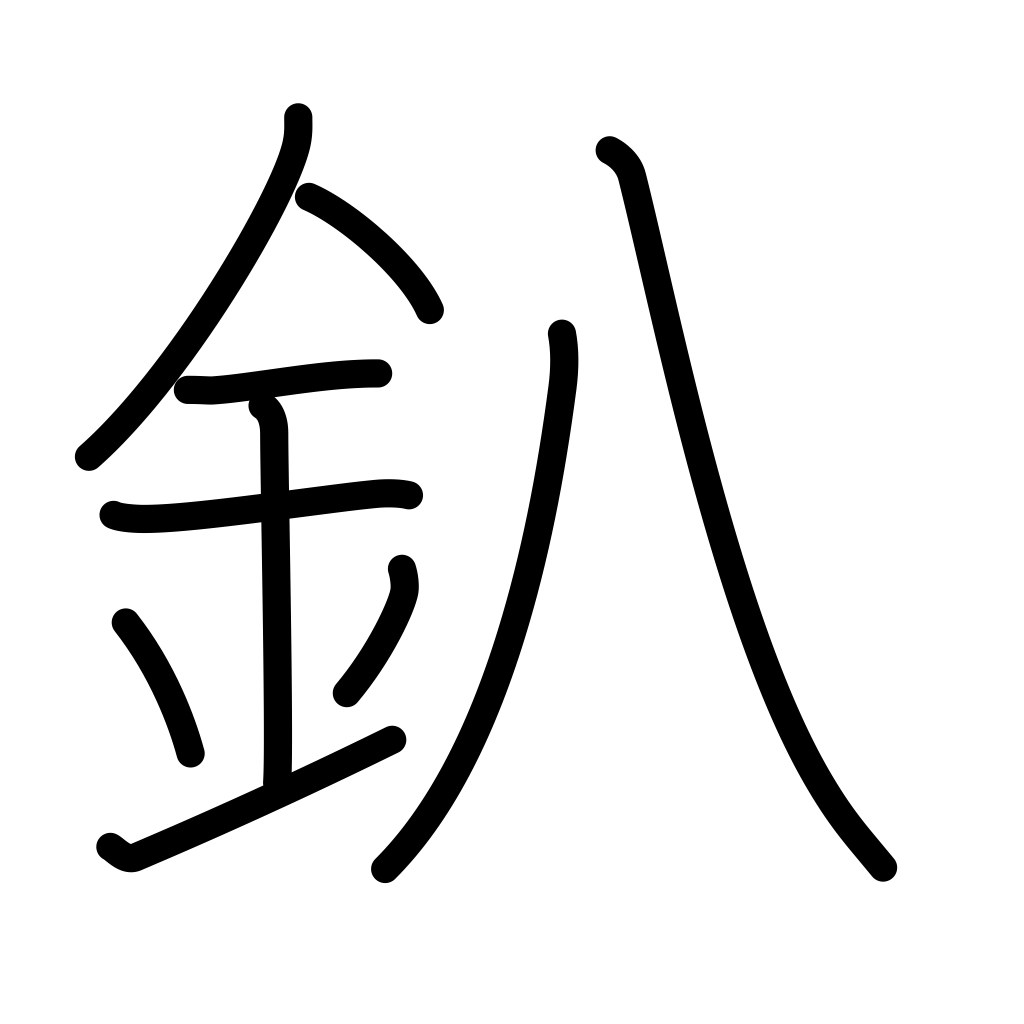
Meaning: forge, temper, anneal